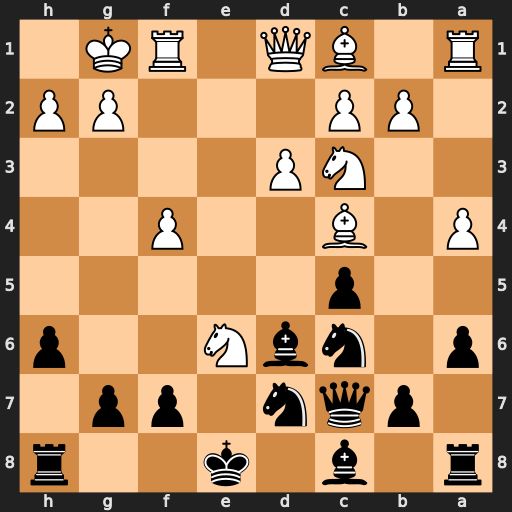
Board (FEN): r1b1k2r/1pqn1pp1/p1nbN2p/2p5/P1B2P2/2NP4/1PP3PP/R1BQ1RK1
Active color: b
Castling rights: kq
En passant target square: -
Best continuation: fxe6 Qh5+ Kd8